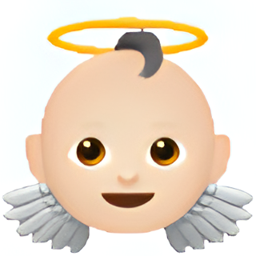
Name: baby angel
Emoji: 👼🏻
Group: People & Body
Sub-group: person-fantasy